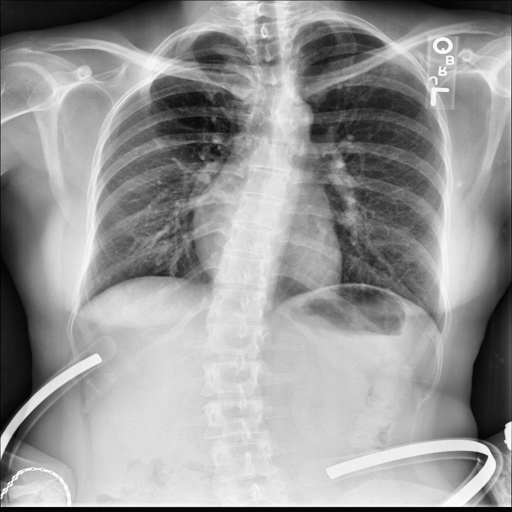
Finding: NORMAL